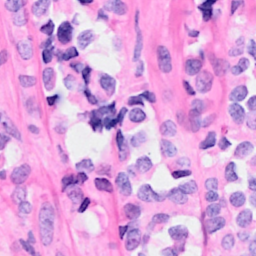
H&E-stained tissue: Breast